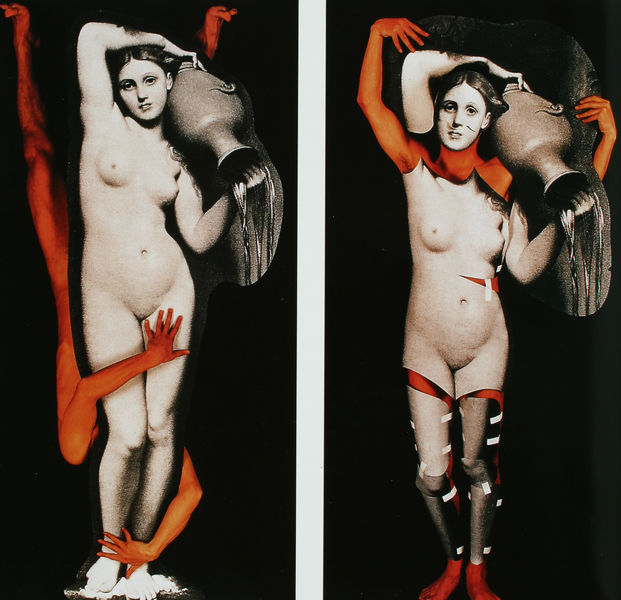
Titel: Portrait (La Source 1, 2, 3)
Künstler: Yasumasa Morimura
Institution: unbekannt
Schlagwörter: akt, hand, mann, nackt, wasser, weiß, akte, frauen, brust, busen, frau, schwarz, rot, alt, gesichter, arm, arme, gesicht, stehen, hände, amphore, kanne, krug, beine, brüste, füße, umarmung, zwei, modern, karikatur, bauch, collage, strümpfe, gefäss, kopie, neu, krüge, nymphe, venus, kannen, moderne kunst, antikisch, wasserträgerin, super, nachbau, mischtechnik, umklammern, um 2000, ausschütten, grauweiss, aakt, ampfhore, plagiat, verfremdung